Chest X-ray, PA view. Patient: 60 years old, sex F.
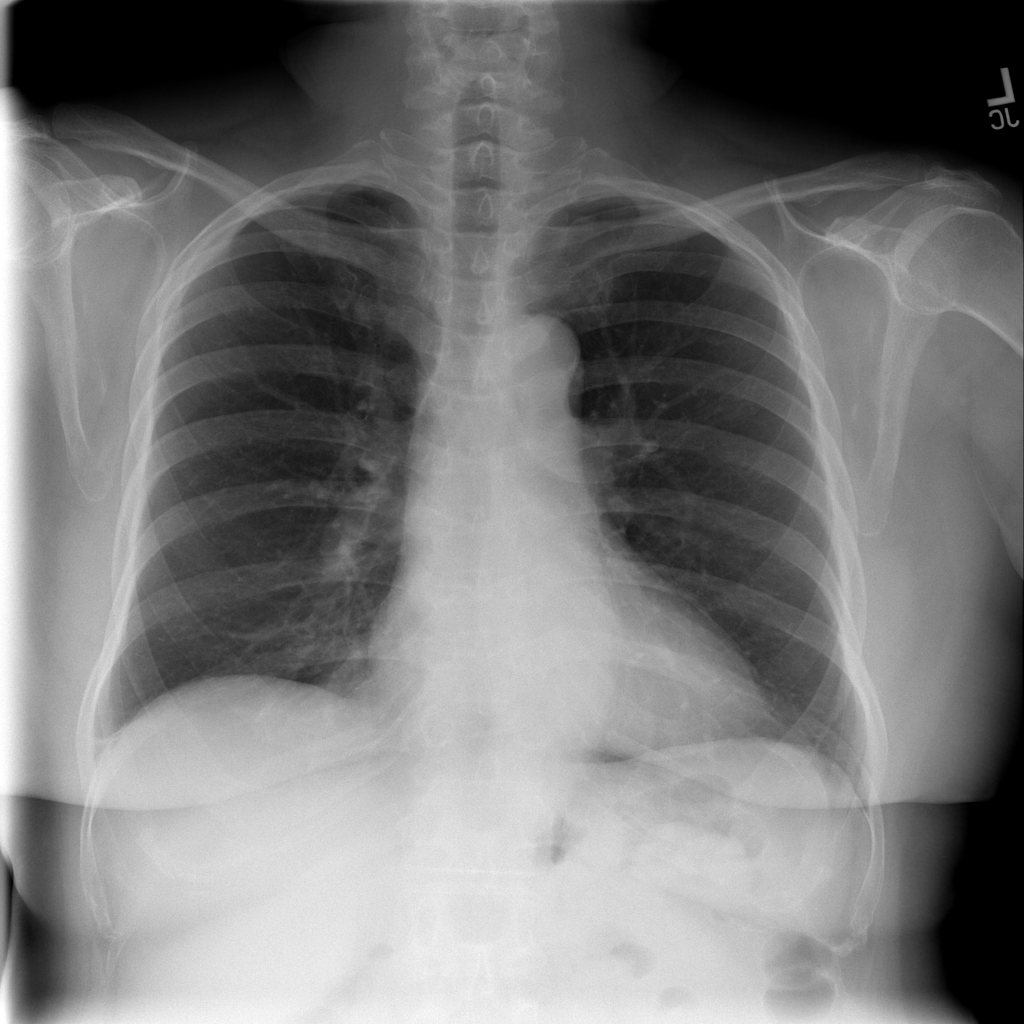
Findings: No Finding